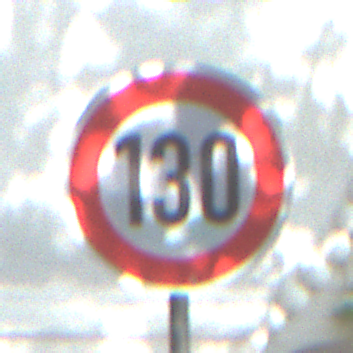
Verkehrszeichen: Geschwindigkeit130
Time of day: Midday
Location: Outdoor (Suburban)
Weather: Clear
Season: NotSpecified
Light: Natural